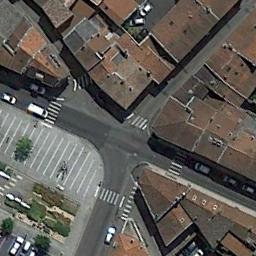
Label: intersection